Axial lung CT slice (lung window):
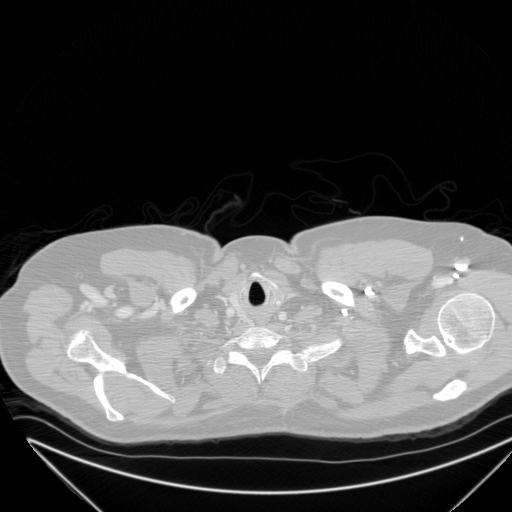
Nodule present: no